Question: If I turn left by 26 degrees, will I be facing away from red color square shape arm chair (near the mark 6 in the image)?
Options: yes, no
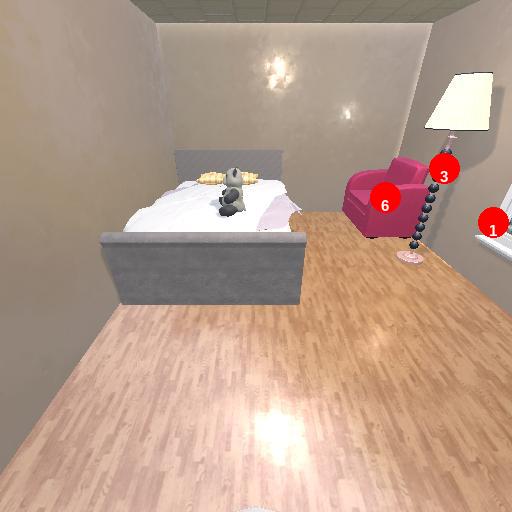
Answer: yes